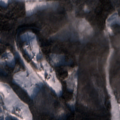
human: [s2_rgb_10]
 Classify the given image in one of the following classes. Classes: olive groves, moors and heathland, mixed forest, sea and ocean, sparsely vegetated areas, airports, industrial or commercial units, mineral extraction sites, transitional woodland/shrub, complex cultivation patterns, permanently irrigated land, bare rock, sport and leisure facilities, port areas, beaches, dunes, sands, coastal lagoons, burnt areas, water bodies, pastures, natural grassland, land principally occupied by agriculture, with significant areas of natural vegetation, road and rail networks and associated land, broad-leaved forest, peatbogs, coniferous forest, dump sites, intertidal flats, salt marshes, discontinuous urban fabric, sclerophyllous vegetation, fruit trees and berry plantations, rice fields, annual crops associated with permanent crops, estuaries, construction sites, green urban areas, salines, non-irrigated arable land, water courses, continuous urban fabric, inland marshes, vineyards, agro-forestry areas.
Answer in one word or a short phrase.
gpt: non-irrigated arable land, land principally occupied by agriculture, with significant areas of natural vegetation, broad-leaved forest, coniferous forest, mixed forest